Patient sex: M
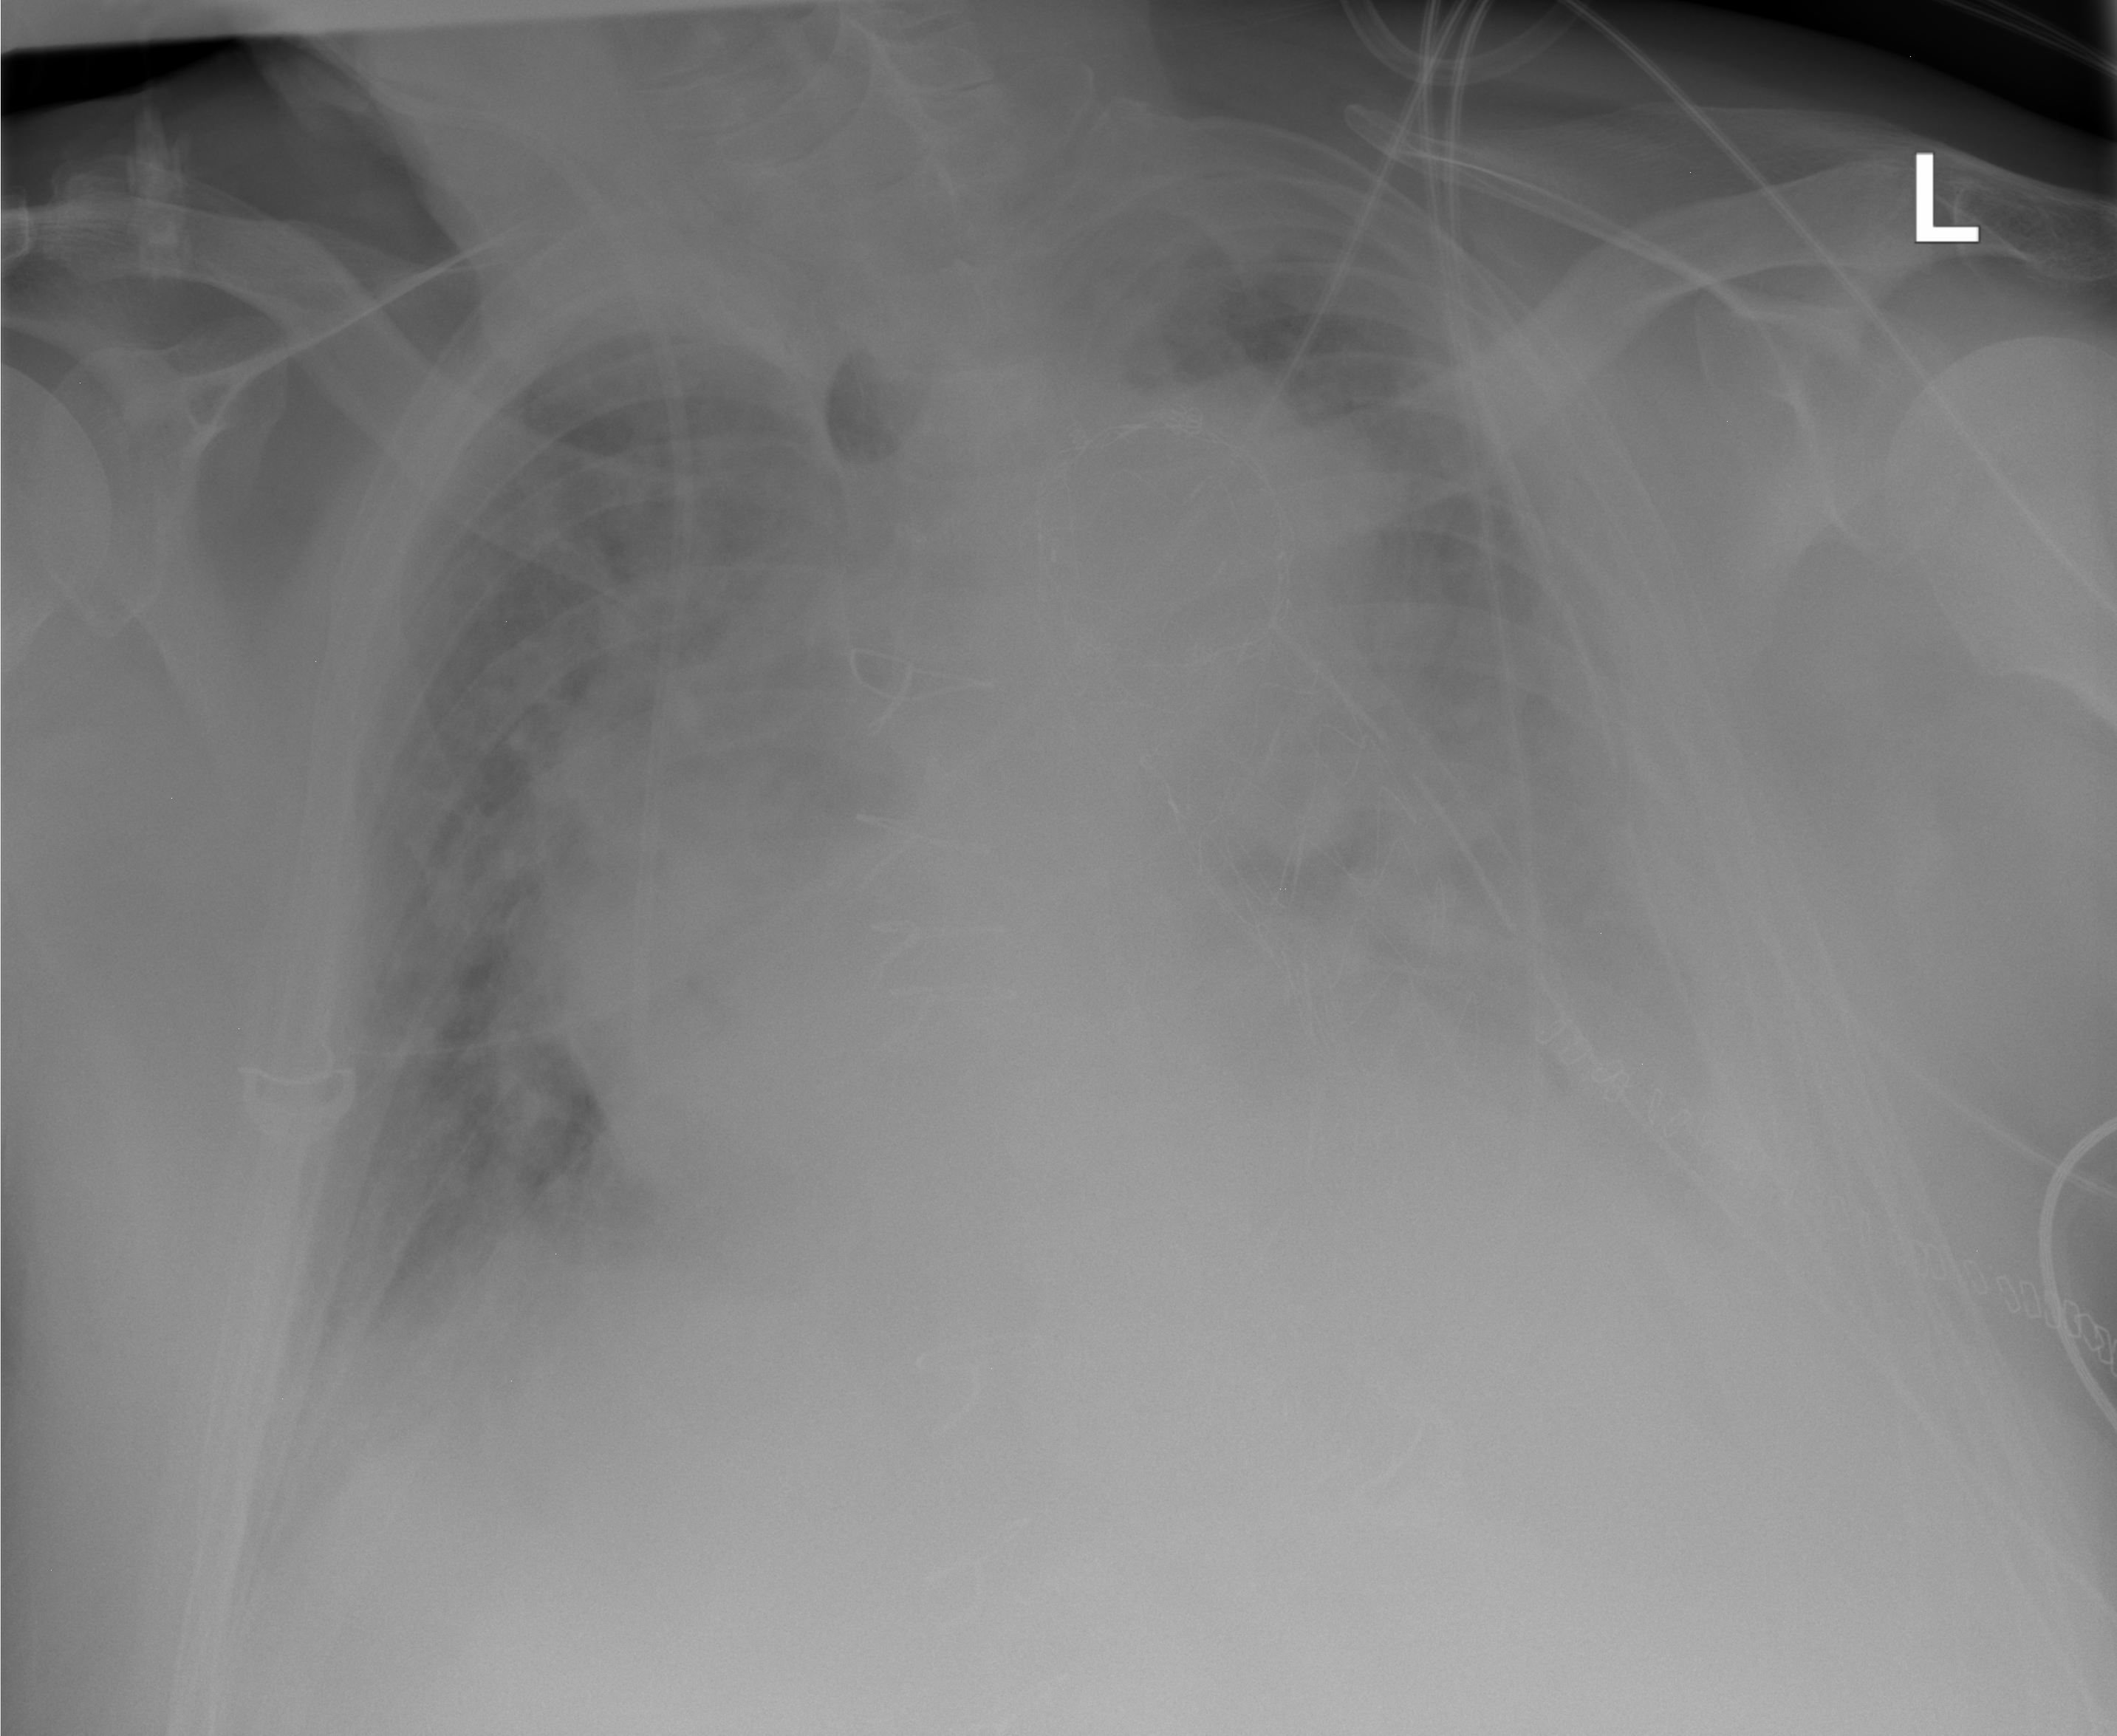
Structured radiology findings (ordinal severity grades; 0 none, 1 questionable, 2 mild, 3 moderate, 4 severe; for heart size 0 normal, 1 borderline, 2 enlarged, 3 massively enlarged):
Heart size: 2
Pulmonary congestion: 2
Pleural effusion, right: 2
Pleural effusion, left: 3
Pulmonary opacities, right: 3
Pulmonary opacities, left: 3
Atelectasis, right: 2
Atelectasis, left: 2